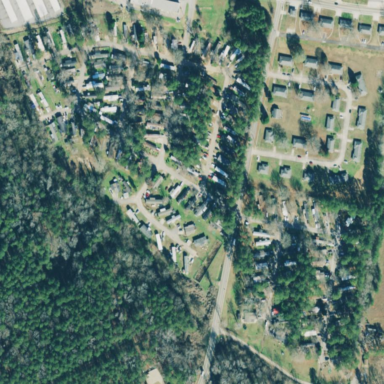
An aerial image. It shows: Residential area known as trailer park.